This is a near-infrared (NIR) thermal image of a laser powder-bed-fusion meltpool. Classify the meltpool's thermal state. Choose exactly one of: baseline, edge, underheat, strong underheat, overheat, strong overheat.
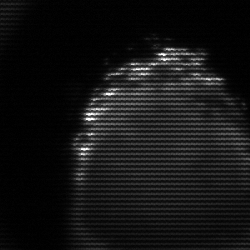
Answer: edge